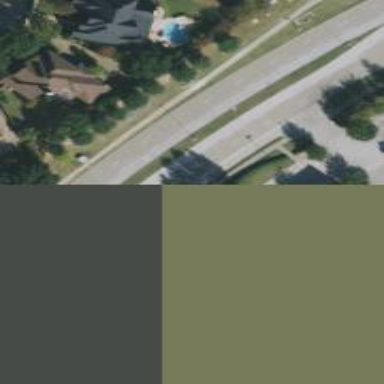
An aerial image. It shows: Secondary road.